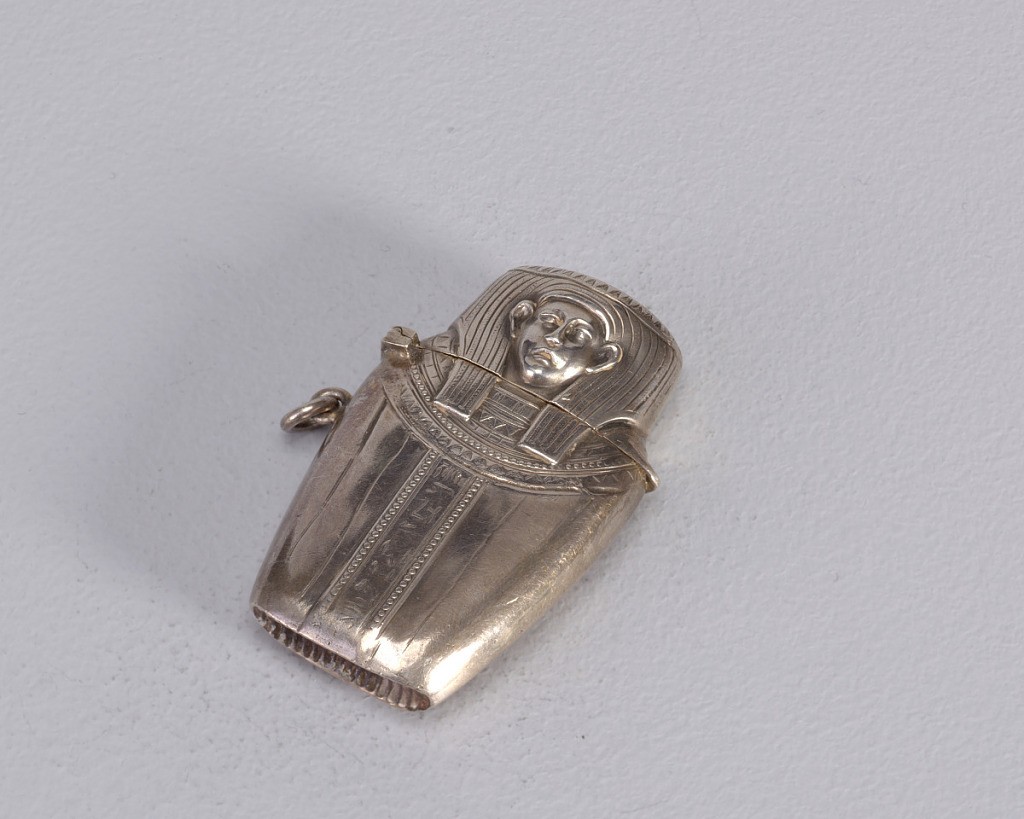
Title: Egyptian Artifact
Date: late 19th century
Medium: Silver
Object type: Matchsafe
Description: In the shape of an Egyptian sarcophagus for a king or queen with hieroglyphs running down central band on front and reverse. Link attached to side. Head serves as lid, hinged on side, thumb catch opposite at shoulder. Striker recessed in bottom.